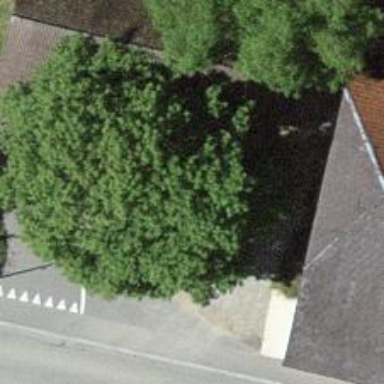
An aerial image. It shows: Single tag "natural: tree."